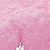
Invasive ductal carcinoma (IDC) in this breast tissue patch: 0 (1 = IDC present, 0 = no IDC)